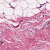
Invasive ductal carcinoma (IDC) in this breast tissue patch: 0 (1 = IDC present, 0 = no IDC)